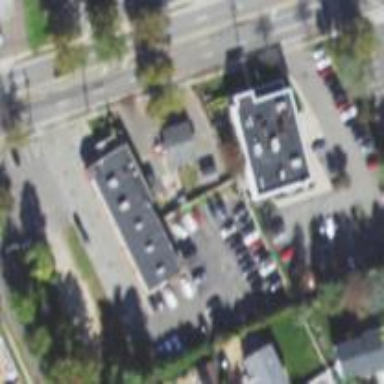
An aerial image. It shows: Retail area.